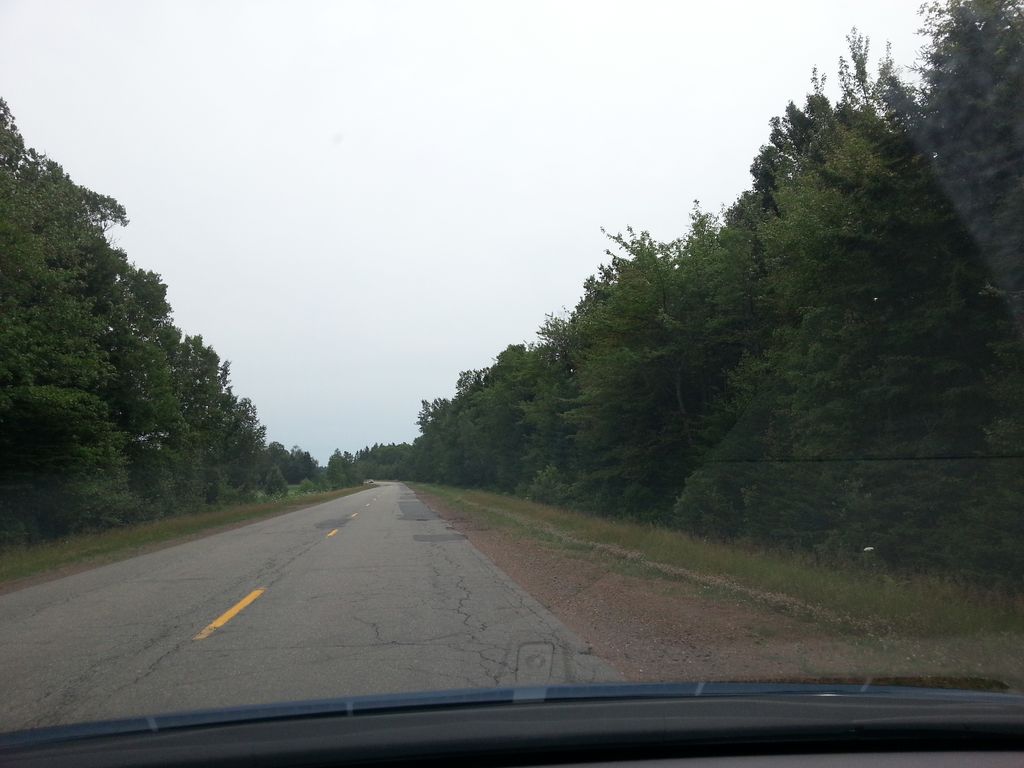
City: charlottetown